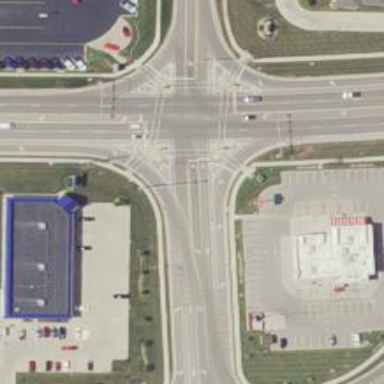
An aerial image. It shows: Crossing with line markings on the road.